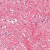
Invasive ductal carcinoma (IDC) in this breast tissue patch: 0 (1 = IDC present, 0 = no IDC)